Field crop: maize
Growth stage: 2
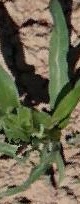
Species: maize